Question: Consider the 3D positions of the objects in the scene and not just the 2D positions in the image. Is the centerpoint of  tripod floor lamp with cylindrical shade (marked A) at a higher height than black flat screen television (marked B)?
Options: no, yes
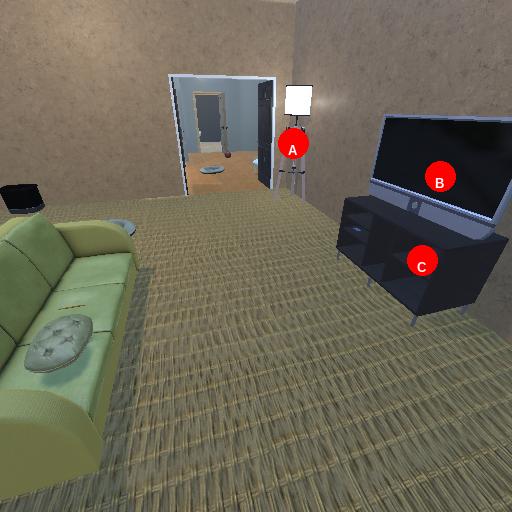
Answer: no